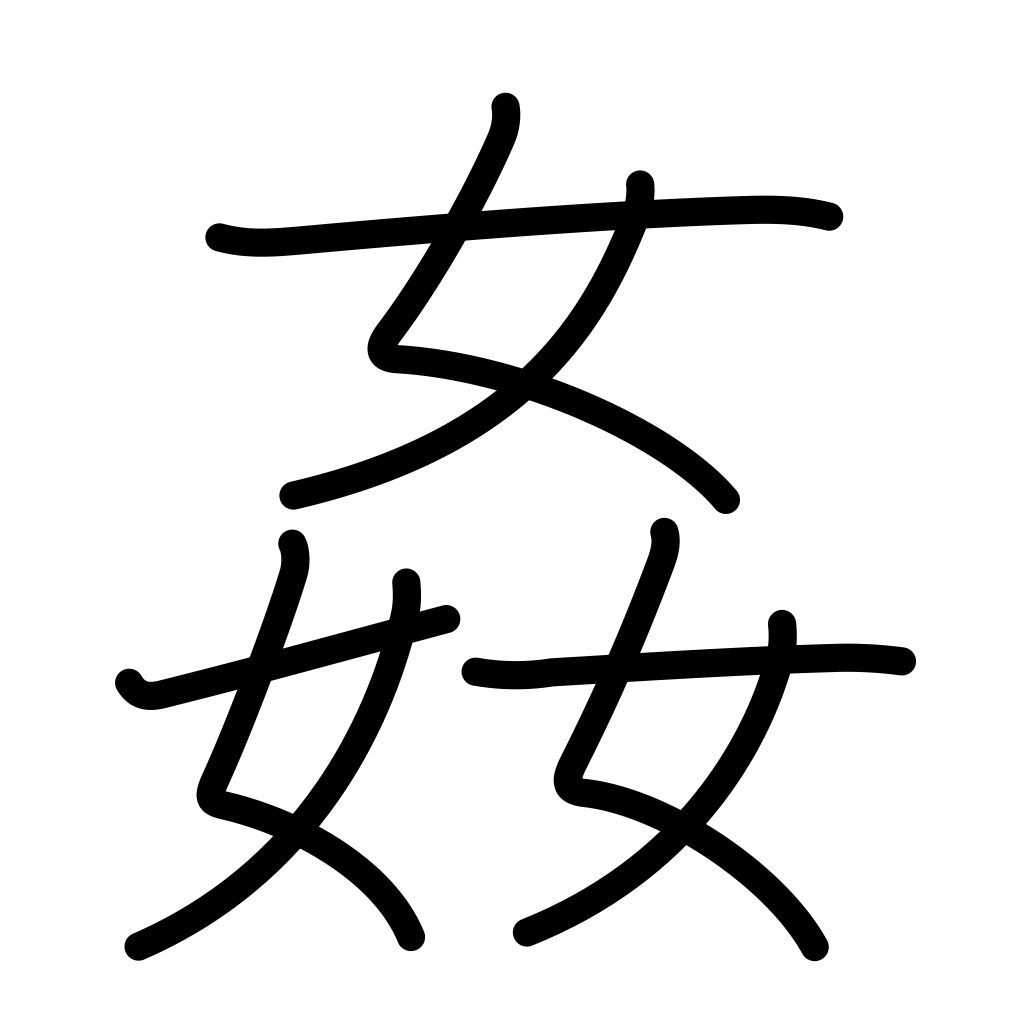
Meaning: wicked, mischief, seduce, rape, noisy